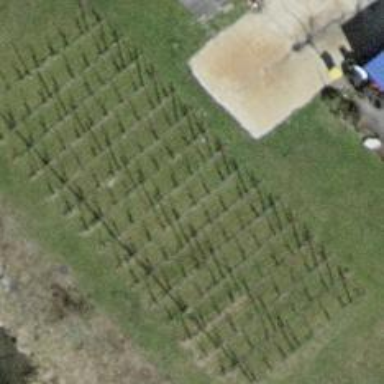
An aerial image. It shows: Beautiful vineyard in the countryside.